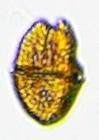
Label: Akashiwo